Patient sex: F
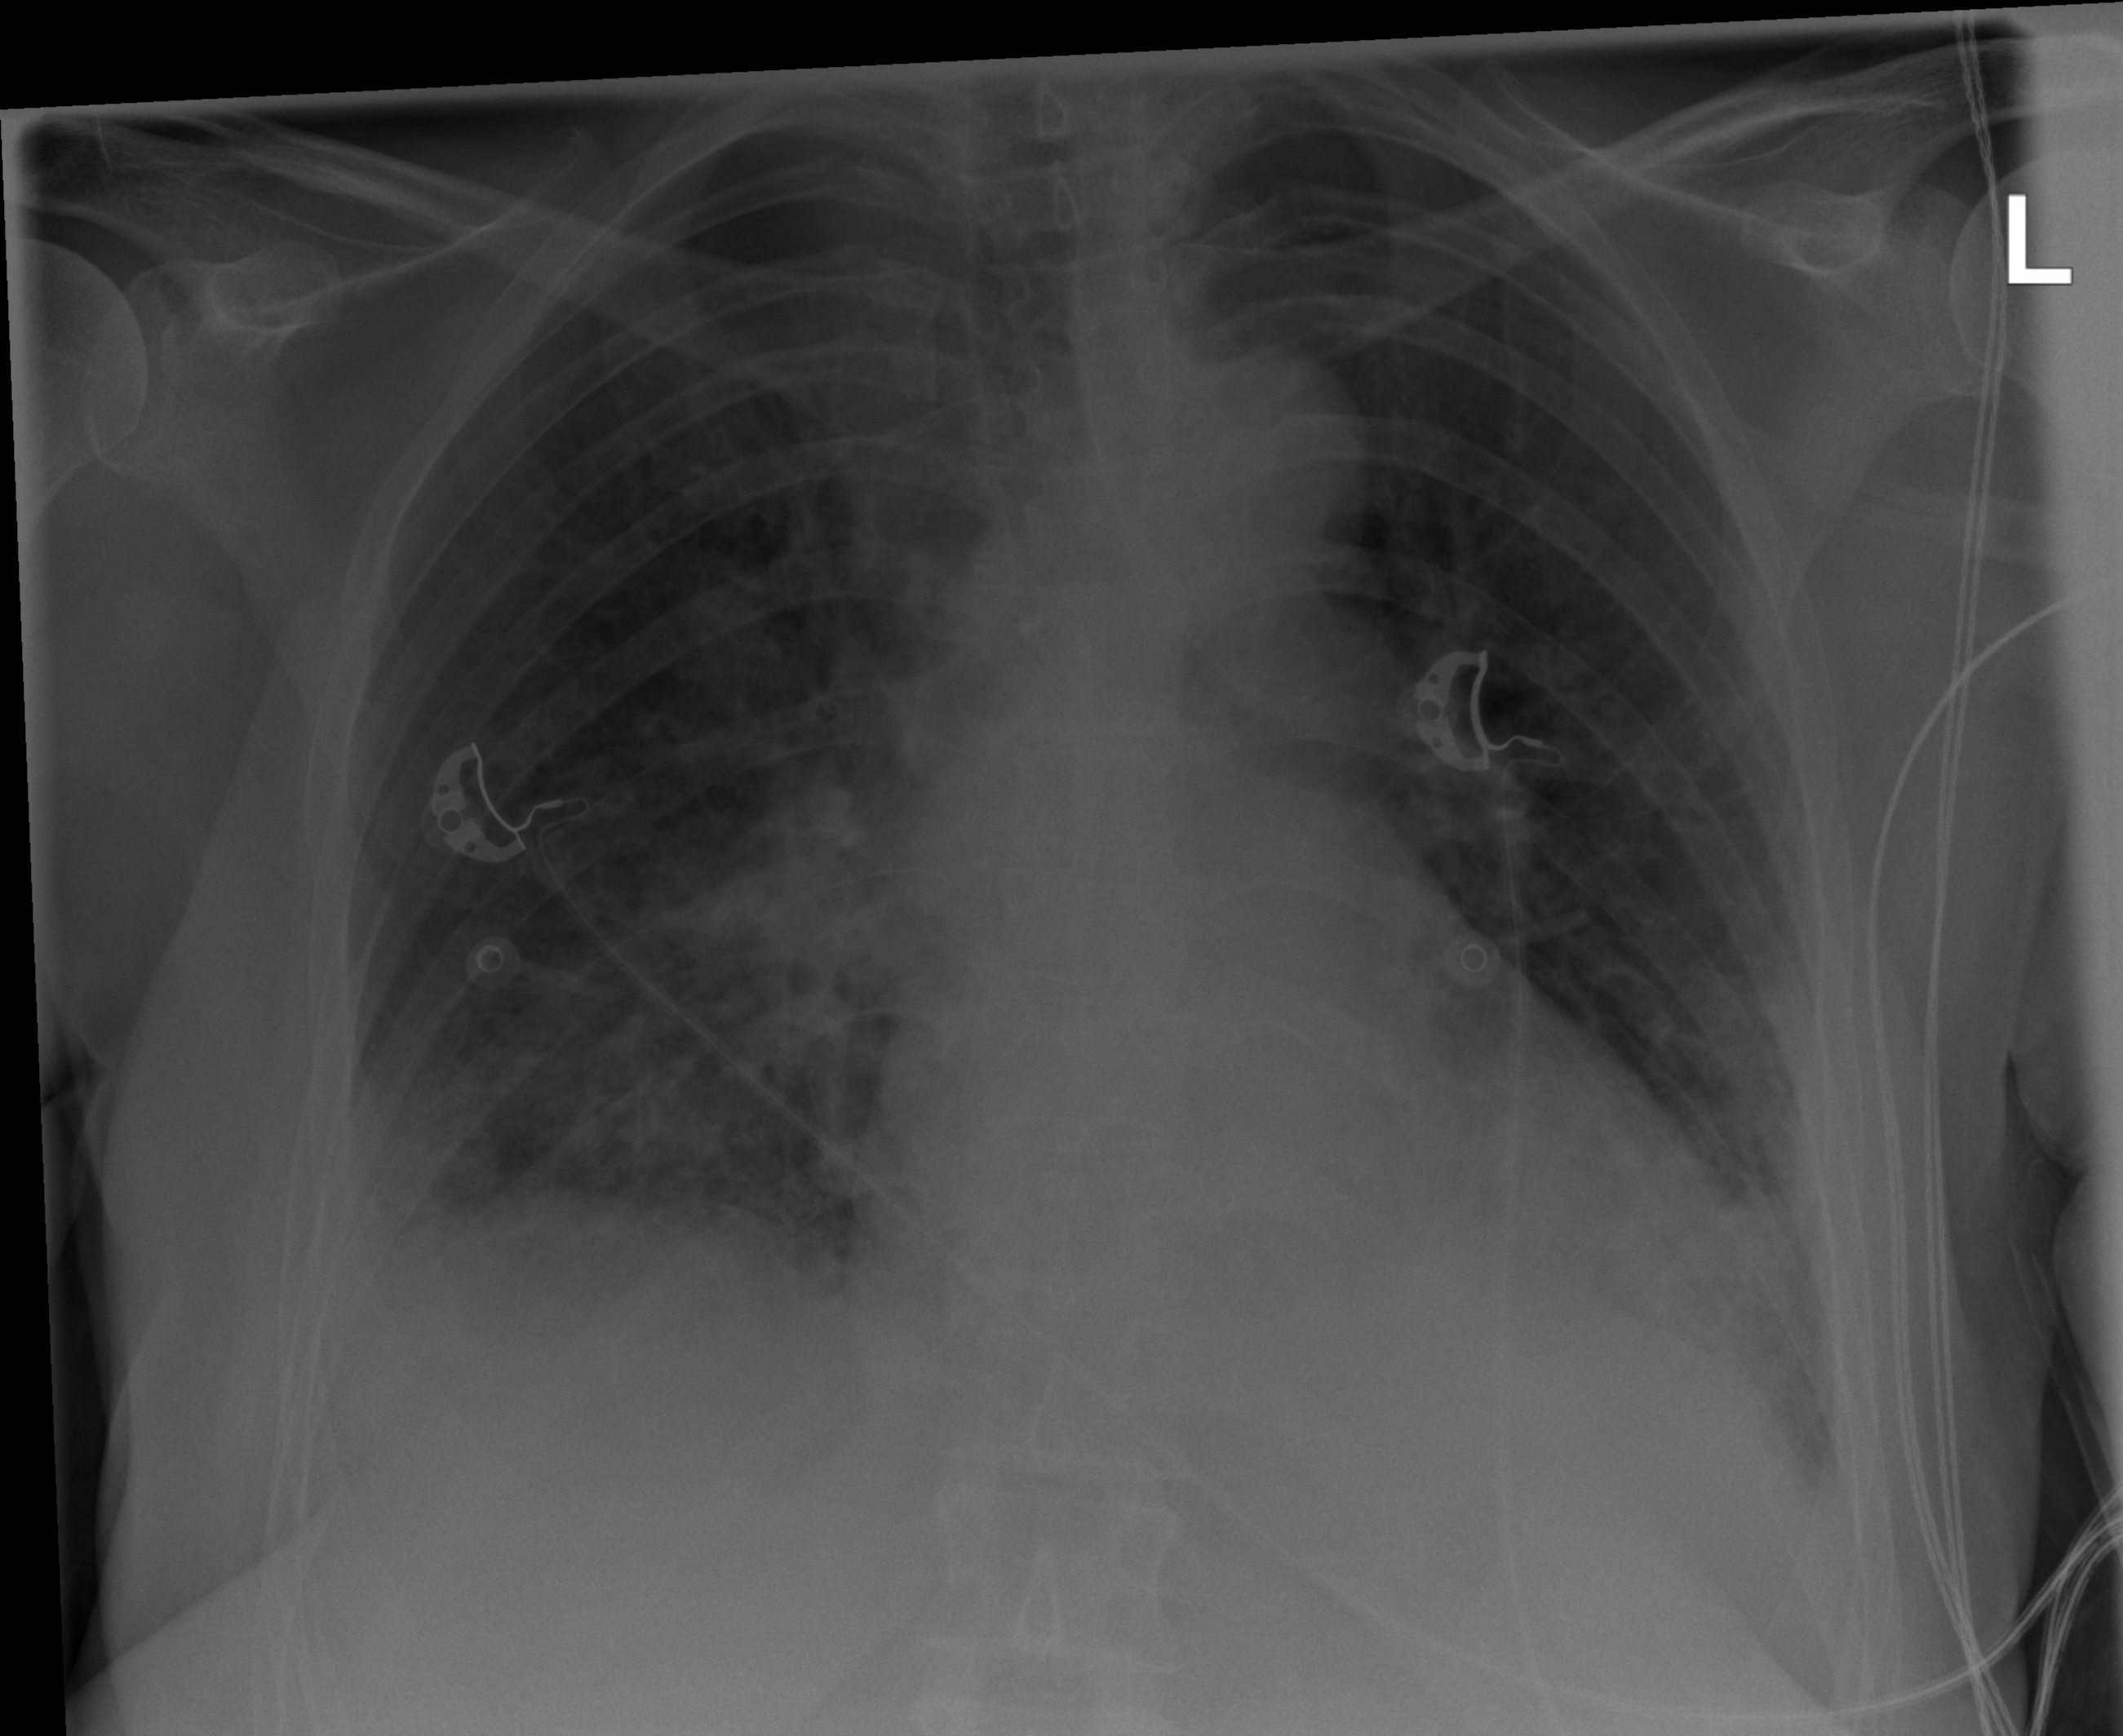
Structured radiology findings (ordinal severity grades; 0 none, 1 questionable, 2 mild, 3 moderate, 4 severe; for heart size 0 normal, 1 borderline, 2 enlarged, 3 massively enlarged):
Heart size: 1
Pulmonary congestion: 2
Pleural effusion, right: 2
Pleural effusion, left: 0
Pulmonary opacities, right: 2
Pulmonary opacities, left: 2
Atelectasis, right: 2
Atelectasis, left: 2